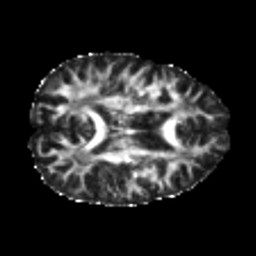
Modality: FA
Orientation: axial
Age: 19
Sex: male
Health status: healthy
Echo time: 0.074 s